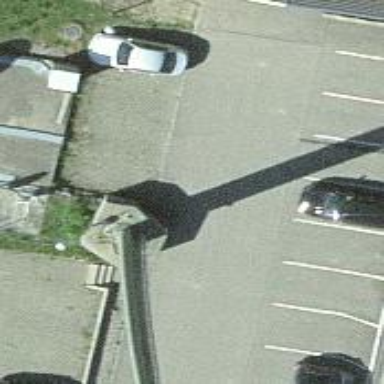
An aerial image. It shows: Mast structure.